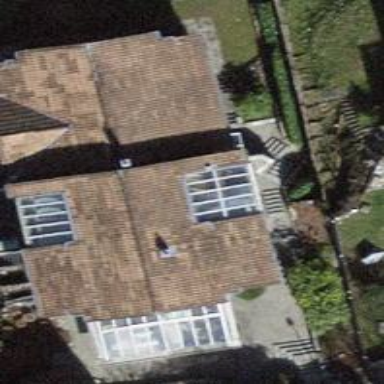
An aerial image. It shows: Building with tiled roof.